Interaction volume radius: 10 \u00c5
Interaction volume height: 25 \u00c5
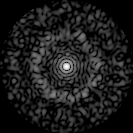
Disorder parameter: 0.8315